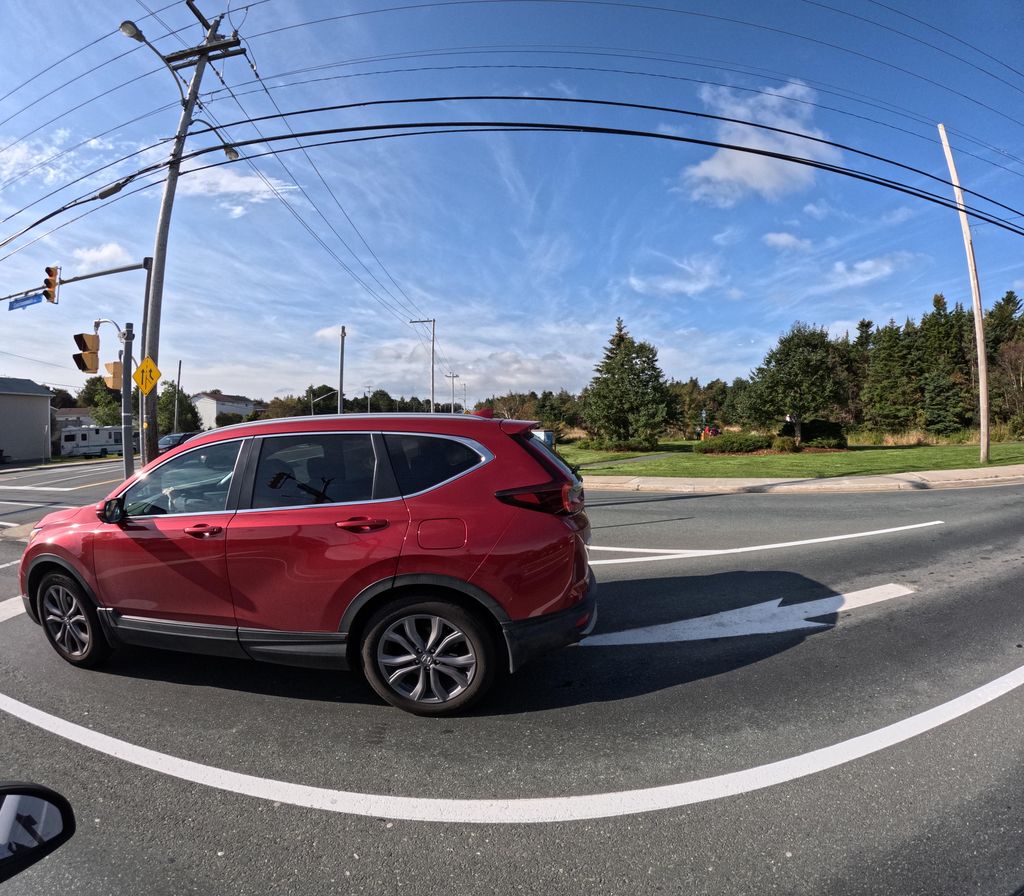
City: st_johns